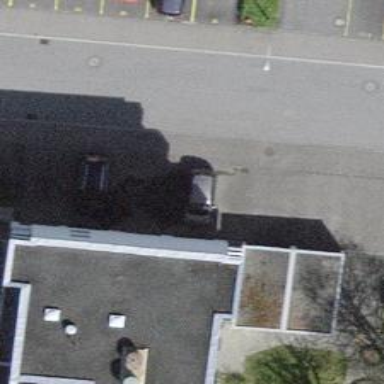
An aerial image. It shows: Parking area with surface.